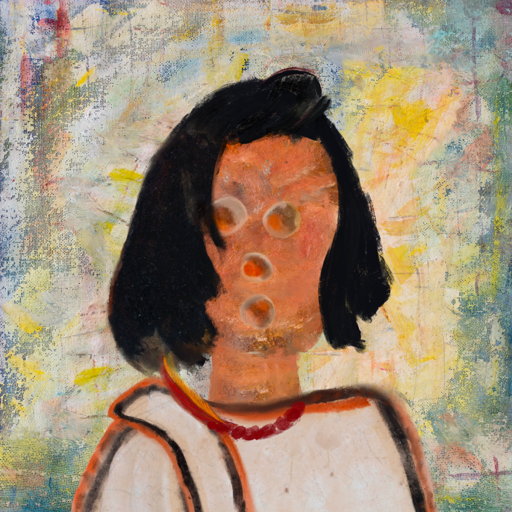
Background: Irani, Head And Neck Front: Boggyland, Face Front: Rupkatha, Bust: Roy_Bahadur, Hair Front: Mosgoul, Head Accessory: Blank, Second Necklace: Blank, Necklace: Pipe, Baby: Blank